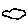
Label: cloud